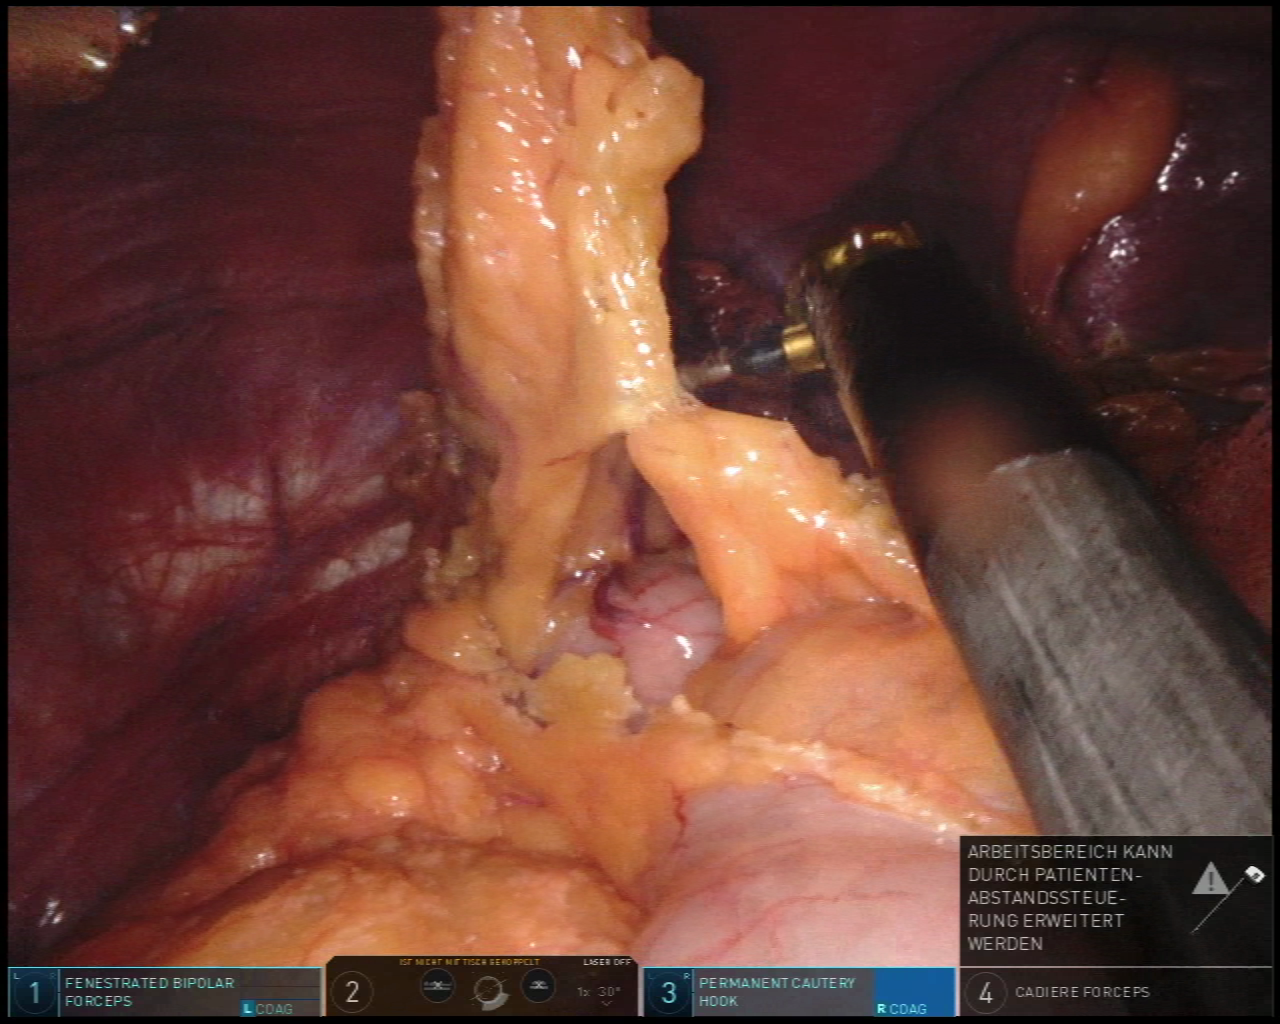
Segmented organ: spleen
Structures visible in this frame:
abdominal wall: yes
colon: no
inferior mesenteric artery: no
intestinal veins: no
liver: no
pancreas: no
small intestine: no
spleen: yes
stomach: yes
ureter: no
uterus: no
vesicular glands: no